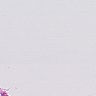
Metastatic tissue present: no